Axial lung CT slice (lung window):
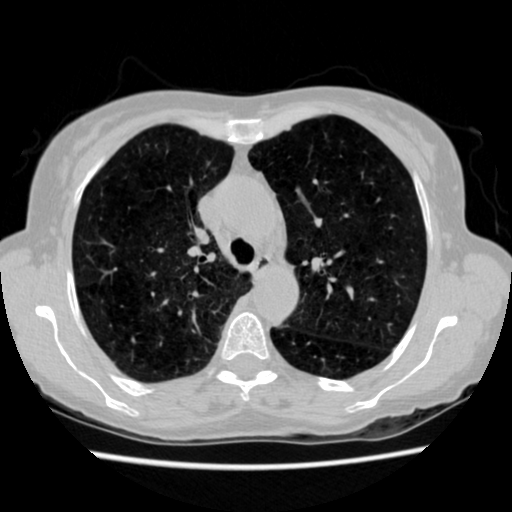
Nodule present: no